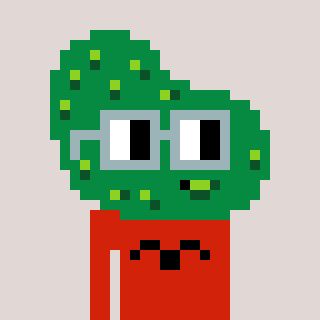
a pixel art character with square dark gray glasses, a pickle-shaped head and a red-colored body on a warm background